Question: I'm a C++ programmer and I've started a side project to teach me some WPF. I've started making a desktop app to browse images and probably retouch them, something like paint.net.
I want to enclose controls(e.g. see image below) within a child window chrome which has a close button. Something like MDI, but not quite.

The simplest way for now, I thought, was to enclose it within another '<window></window>', but it seems WPF doesn't like this. It gives a runtime exception.
Is there a simpler way of doing it. I couldn't find any links that explained anything similar.
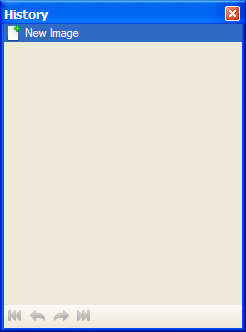
Answer: To use Window you need to create a new Window class in a separate file which you can then instantiate and show from your main Window's code.
'''
var childWindow = new MyChildWindow();
childWindow.Show();
'''
To get the simplified window chrome set WindowStyle = WindowStyle.ToolWindow in MyChildWindow.
If you're trying to create a contained simulated window inside your main window that needs to use a normal non-Window control. Silverlight includes a ChildWindow class but it's not built into WPF. To create something similar you can use a HeaderedContentControl which you'll have to style to look like a tool window by modifying the ControlTemplate. You'll also need to create behaviors like drag, resize and close on the control which is usually best handled by making it a custom control.